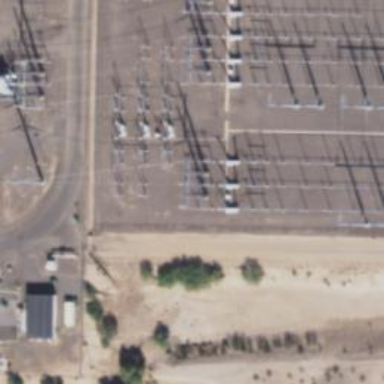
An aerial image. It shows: Switch used for power control.